Question: Im trying to develop little todo app using firebase and angular. Im struggling a bit with the structure of the data since Im not used of not dealing with arrays.

The "random letters" are the unique id generated by $push() in firebase. Would this be a correct way of structuring my data in firebase?
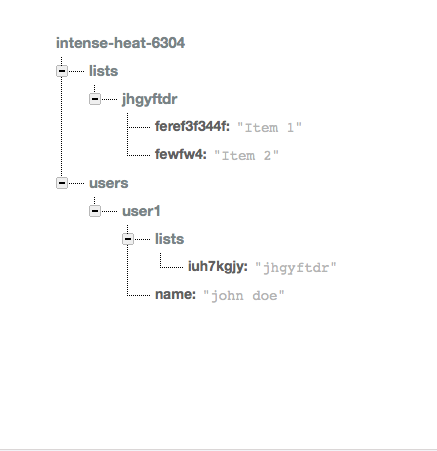
Answer: There is no such thing as "the correct way", unless we go through all of your use-cases. That said: your approach sounds reasonable.
I would make one change thought and change your data structure to:
'''
{
"lists": {
"jhgyftdr": {
"feref3f344f":"Item 1",
"fewfw4":"Item 2"
}
},
"users":{
"user1":{
"name":"john doe"
"lists":
"jhgyftdr": true
}
}
}
'''
So this simply uses the ('push'-generated) 'name()' under 'users' -> 'lists'.
With this structure you could load the lists for a user with something like this:
'''
var ref = new Firebase('https://your.firebaseio.com/');
ref.child('users/user1/lists').on('value', function(lists) {
lists.forEach(function(listSnapshot) {
ref.child('lists/'+listSnapshot.name()).once('value', function(listSnapshot) {
console.log(listSnapshot.val());
});
});
});
'''